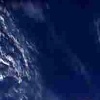
Label: water